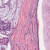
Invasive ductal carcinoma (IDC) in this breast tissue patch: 1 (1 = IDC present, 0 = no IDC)